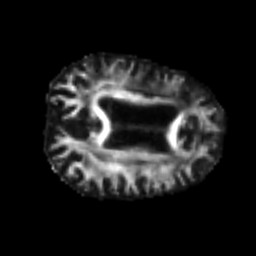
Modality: FA
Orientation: axial
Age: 71
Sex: male
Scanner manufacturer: siemens
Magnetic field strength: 3 T
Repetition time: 4.987 s
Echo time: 0.0792 s